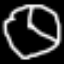
Label: clock